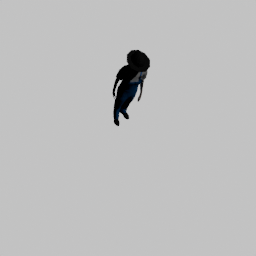
Label: people